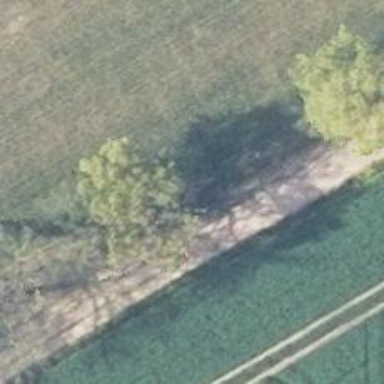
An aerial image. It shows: Row of deciduous broadleaved trees.